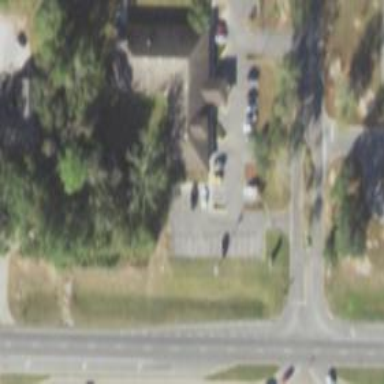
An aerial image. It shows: Parking space.